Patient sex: M
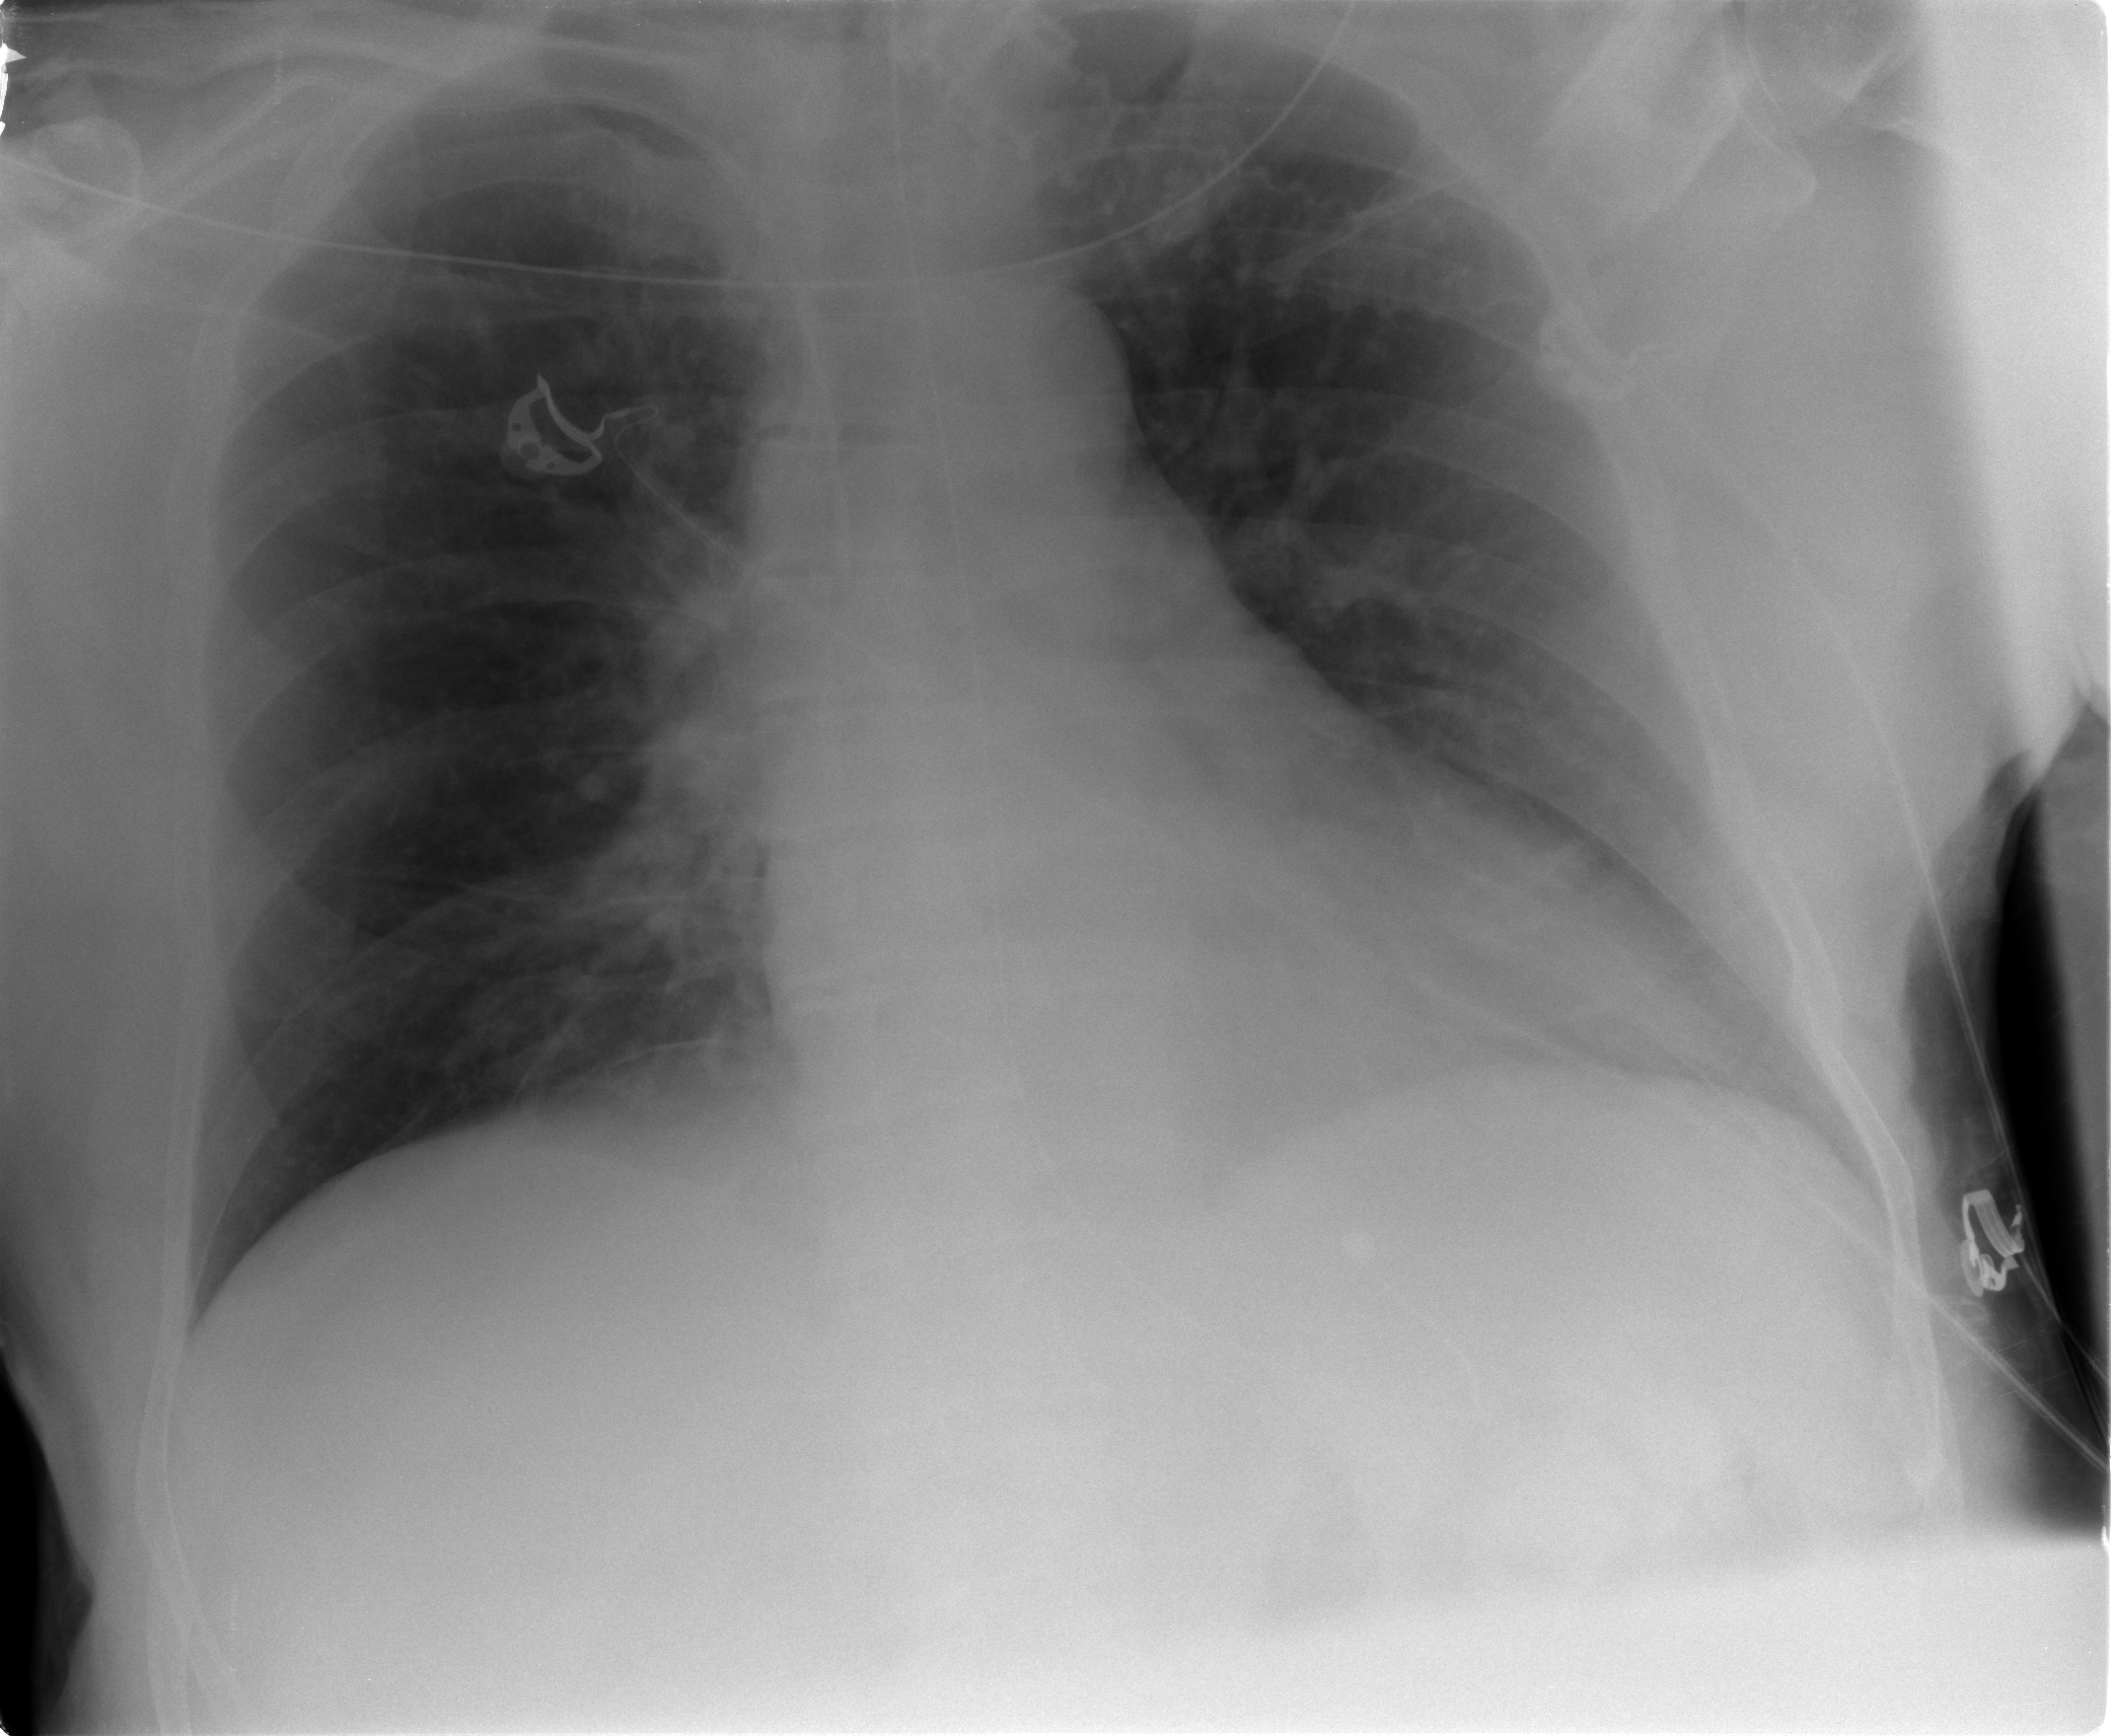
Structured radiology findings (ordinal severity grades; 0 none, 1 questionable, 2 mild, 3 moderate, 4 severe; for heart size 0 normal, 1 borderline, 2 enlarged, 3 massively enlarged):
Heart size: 2
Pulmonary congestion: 2
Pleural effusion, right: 0
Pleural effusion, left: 0
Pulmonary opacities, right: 0
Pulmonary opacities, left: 1
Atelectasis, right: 1
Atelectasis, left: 2